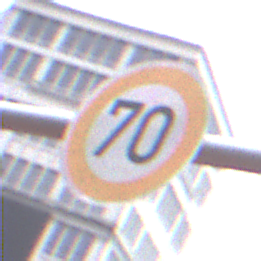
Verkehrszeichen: Geschwindigkeit70
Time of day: MorningAfternoon
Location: Outdoor (Urban)
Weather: Overcast
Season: NotSpecified
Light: Natural